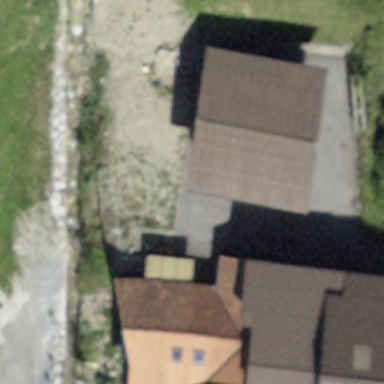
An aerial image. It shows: View of roof of building.